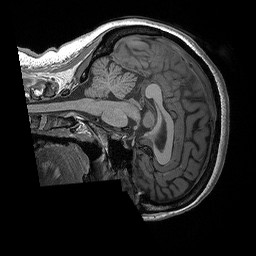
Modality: T1w
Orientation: sagittal
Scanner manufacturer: siemens
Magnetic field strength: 3 T
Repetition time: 2.3 s
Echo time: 0.00298 s